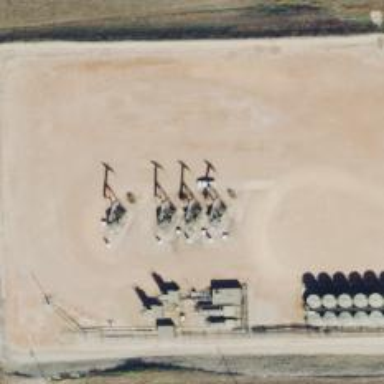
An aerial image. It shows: Petroleum well.